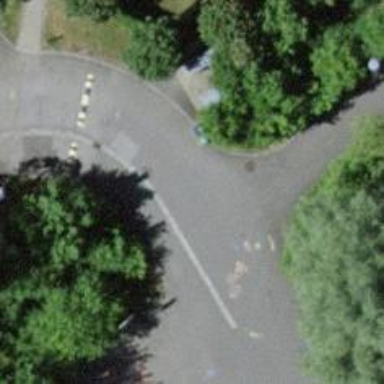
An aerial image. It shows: Unmarked crossing on footway.